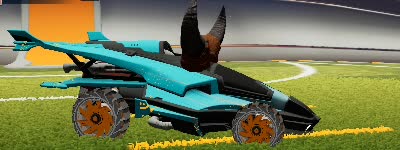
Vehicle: aftershock